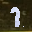
Label: 1